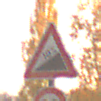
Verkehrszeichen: Steigung10
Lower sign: Geschwindigkeit20
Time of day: SunriseSunset
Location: Roofed (Suburban)
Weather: Clear
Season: NotSpecified
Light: Natural